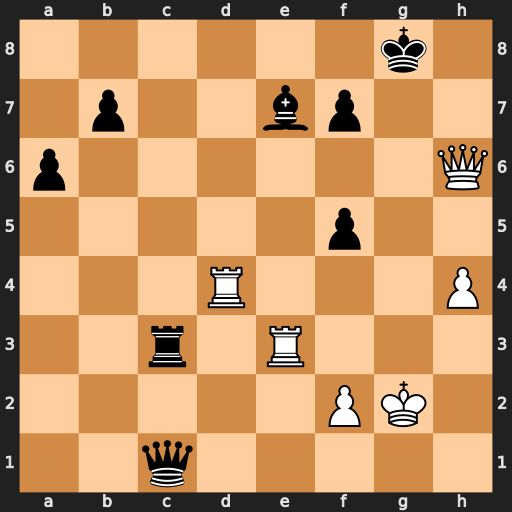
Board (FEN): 6k1/1p2bp2/p6Q/5p2/3R3P/2r1R3/5PK1/2q5
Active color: w
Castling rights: -
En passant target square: -
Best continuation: Rd8+ Bxd8 Re8#